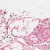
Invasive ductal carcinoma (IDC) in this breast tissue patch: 0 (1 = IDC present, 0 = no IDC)